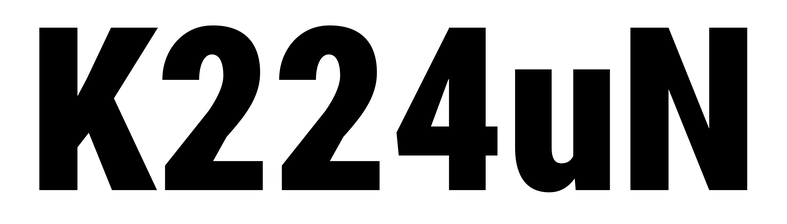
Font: Roboto_Condensed_Black